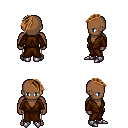
a pixel art fantasy rpg character, male body template, human, dark skin, brown robe, white pants, brown long mohawk hairstyle, metal boots, four views (front, back, left, right), 2x2 character sprite sheet, small pixel art, hard edges, no anti-aliasing